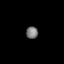
Tissue: lung
Cell type: Endothelial cells
Senescence score: 0.5875
Nuclear area (px): 141
Mean DAPI intensity: 121.248